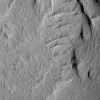
Atmospheric dust classification: not_dusty